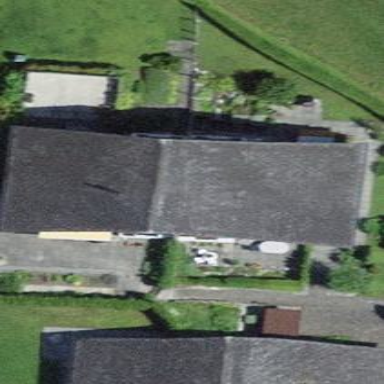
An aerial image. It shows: Building.